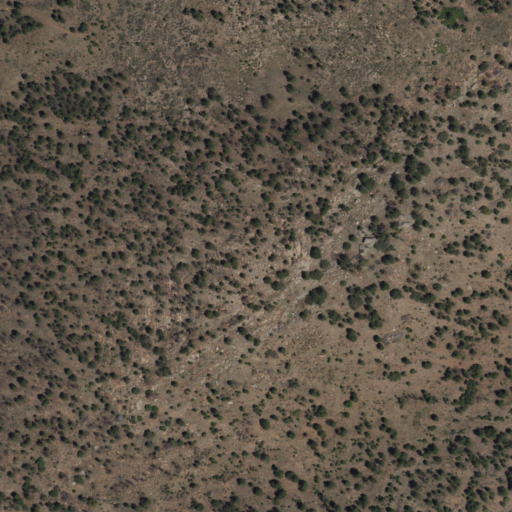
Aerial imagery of mountain in New Mexico named Salitre Mesa containing evergreen forest, shrub, and grassland